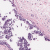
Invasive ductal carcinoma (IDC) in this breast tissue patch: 0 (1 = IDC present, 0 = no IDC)